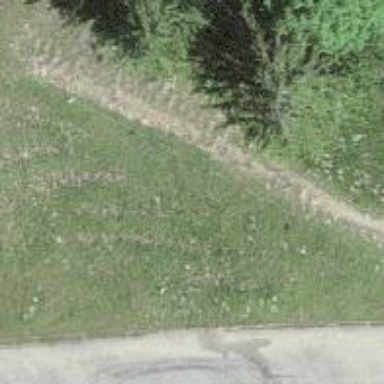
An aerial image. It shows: Path covered in grass.